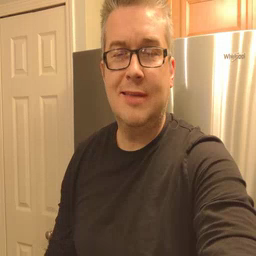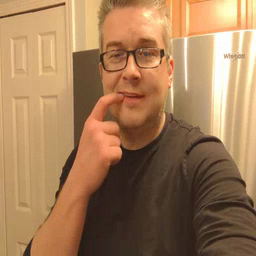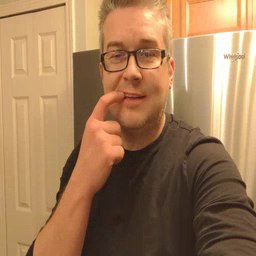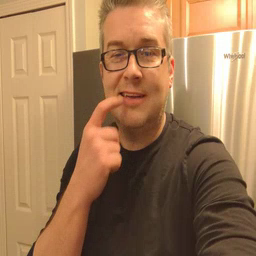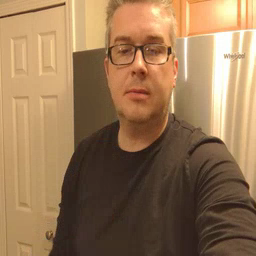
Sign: tooth